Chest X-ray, PA view. Patient: 37 years old, sex F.
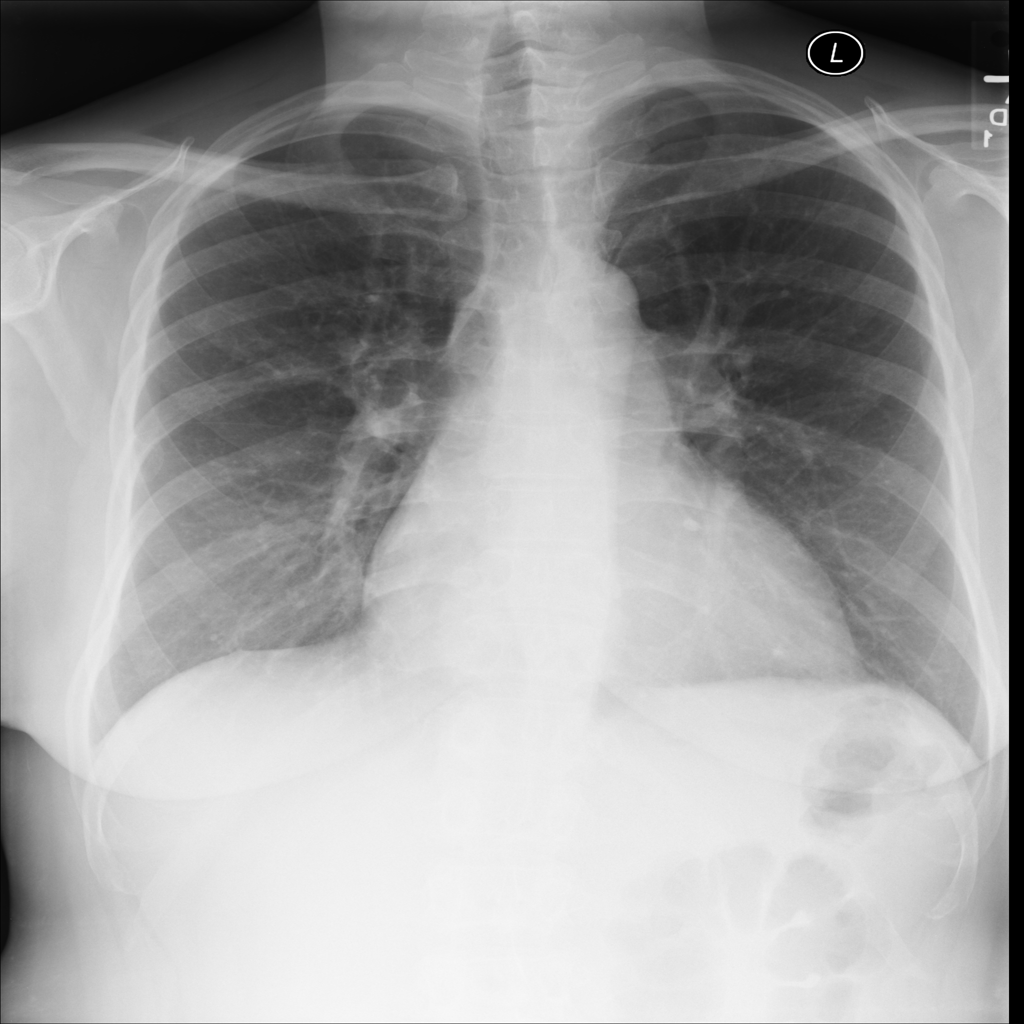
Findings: No Finding